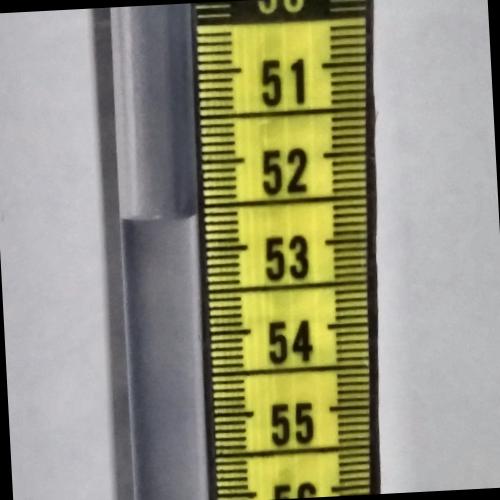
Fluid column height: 52.6 cm